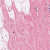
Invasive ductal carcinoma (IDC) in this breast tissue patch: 0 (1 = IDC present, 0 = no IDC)